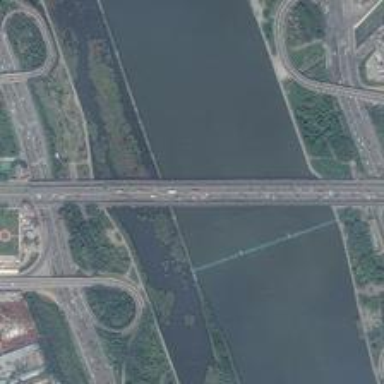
The bridge stretch across the river and bring convience to the city .